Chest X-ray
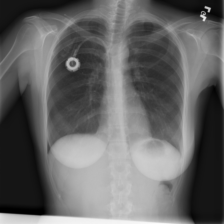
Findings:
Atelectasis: negative
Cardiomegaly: negative
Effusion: negative
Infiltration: negative
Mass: negative
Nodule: negative
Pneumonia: negative
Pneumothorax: negative
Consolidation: negative
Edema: negative
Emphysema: negative
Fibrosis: negative
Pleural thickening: negative
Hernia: negative